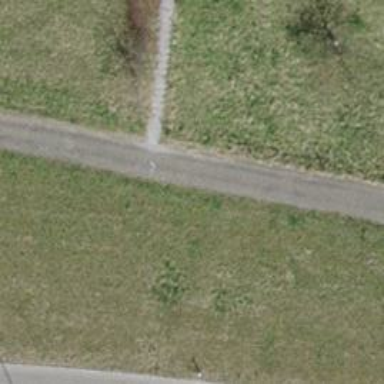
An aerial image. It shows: Set of steps on the road.